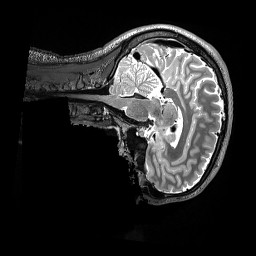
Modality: T2w
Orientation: sagittal
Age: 24
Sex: male
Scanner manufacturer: siemens
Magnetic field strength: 3 T
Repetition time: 3.2 s
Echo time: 0.562 s